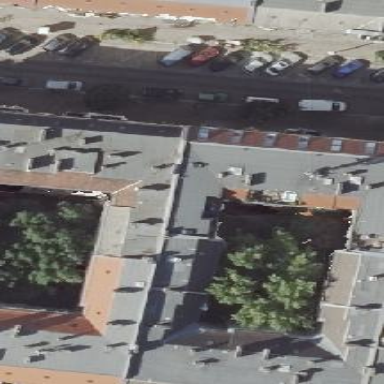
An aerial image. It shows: Charming apartments building with mansard roof design.